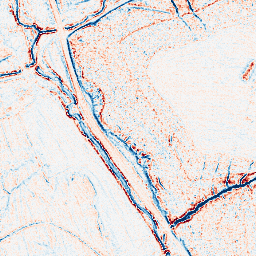
Category: edge_preserving
Decomposition family: anisotropic_diffusion
Decomposition parameters: iterations: 5
kappa: 100
gamma: 0.15
Upsampling method: sinc_blackman
Upsampling parameters: scale: 8
kernel_size: 16
Upsampling scale: 8